Question: This entire data set should have 0 visits. I have a one page site (nodejs) and have removed the analytics from the site more than a month ago. Just tonight I took a look at the GA data on their site and here's what I witnessed. Why are there still tons of views on my site on GA?
For curiosity's sake, I added GA on my site two nights ago and site visits have actually increased over the past few days, but not to the extend New Relic is tracking site visits. Any thoughts? This just seems creepy or maybe manipulative on Google's part.

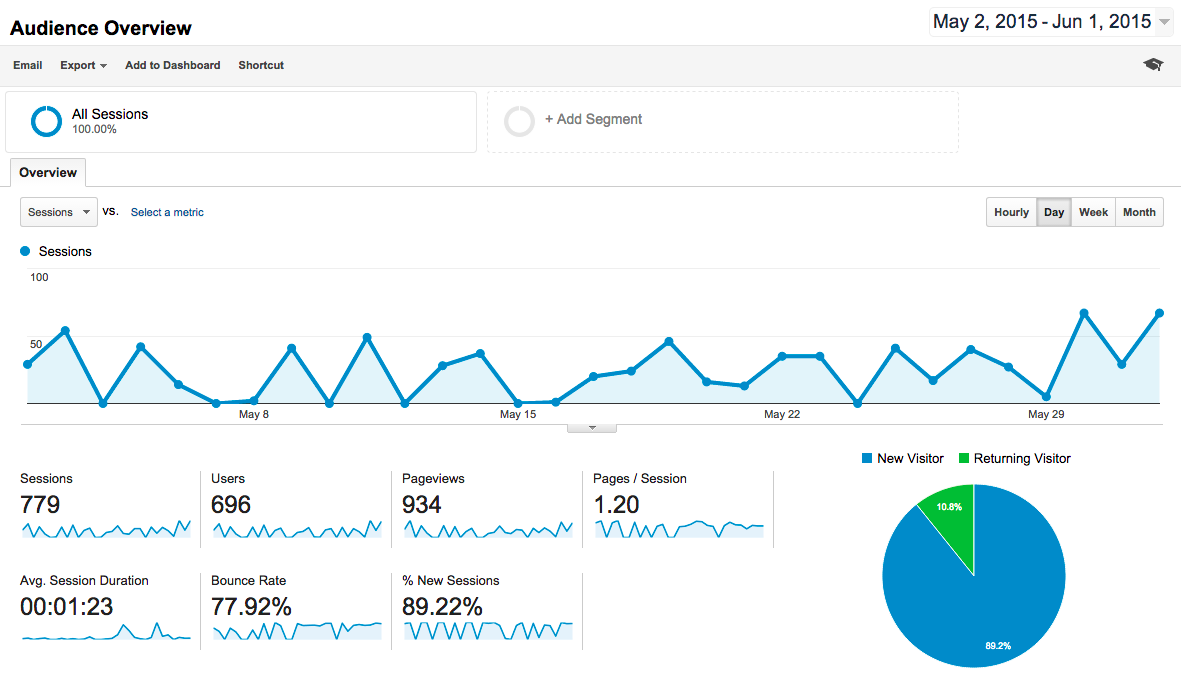
Answer: This is most likely . Check your referrals, you will probably have hits from 'free-social-buttons or guardlink', they don't need that the code is active is enough if it's created.
Here is an example of one of my inactive accounts.

You can find more information about ghost spam on this related questions:
- <URL>
If it isn't spam then probably someone is using your tracking code somehow as @MrSponge mention.